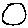
Label: circle